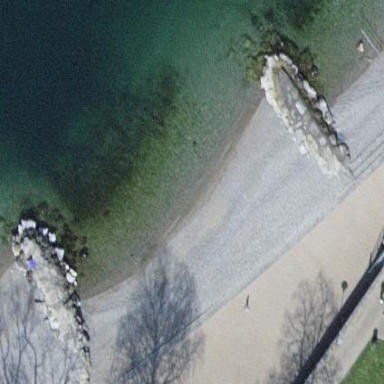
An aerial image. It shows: Picturesque beach with pebblestone surface.